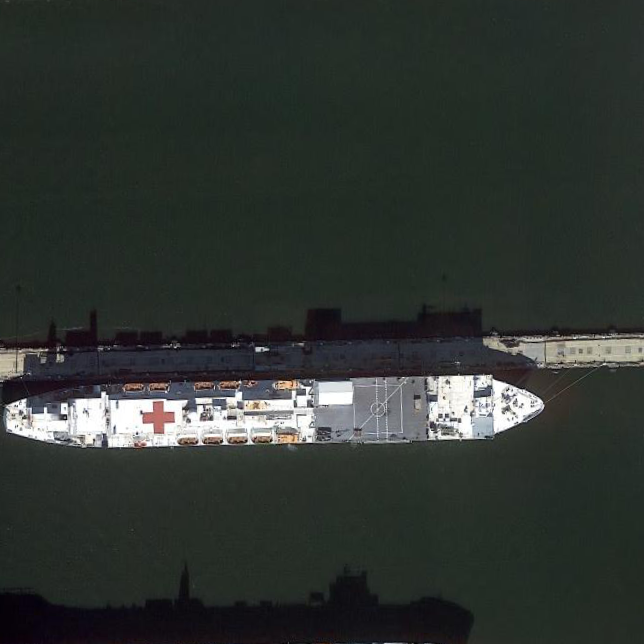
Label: Medical_ship